Interaction volume radius: 5 \u00c5
Interaction volume height: 10 \u00c5
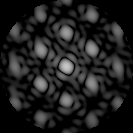
Disorder parameter: 0.2989